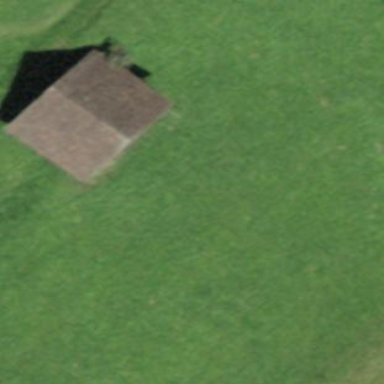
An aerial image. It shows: Barn.